Question: I want to make a UI that's similar to Google Reader's list view:
<URL>
I.e.,
1. The star is of definite width / height and is fixed on the far-left
2. Then comes the subject and body preview. When the window is resized, this content gradually disappears in response to the narrower window
3. The date is of a definite width / height and is fixed to the far-right
The challenge is getting the behavior correct when the window is resized. The only thing that should change when the window is narrowed is that words from the right of the body preview should gradually disappear (and when there are no more, words from the title should disappear):

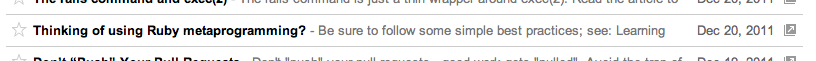
Answer: You can use absolute and relative CSS positioning to create a constraint system of sorts.
Given this HTML:
'''
<ul>
<li>
<div class="left">Left content</div>
<div class="center">Really long center content that will get truncated if you were to resize the window</div>
<div class="right">Right content</div>
</li>
</ul>
'''
If the parent (the 'li') is relatively positioned, you can use absolute positioning on the children (the 'div' elements), using 'left'/'right'/'width' and 'top'/'bottom'/'height' as desired. The following is an example:
'''
ul li {
position: relative; /* Parent has relative positioning */
}
ul li div {
position: absolute; /* Children have absolute positioning */
}
ul li .left {
left: 0; /* The left div should be all the way to the left */
width: 100px; /* Static width of the left section */
}
ul li .right {
right: 0; /* The right div should be all the way to the right */
width: 100px; /* Static width of the right section */
}
ul li .center {
left: 100px; /* Static width of the left section */
right: 100px; /* Static width of the right section */
}
'''
I've posted a live example of this at <URL>.